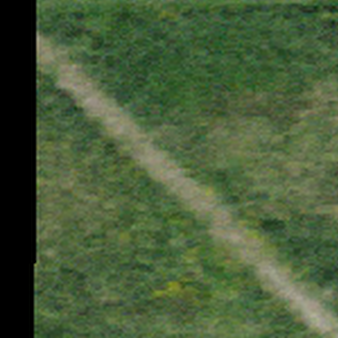
Label: other